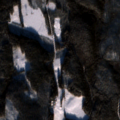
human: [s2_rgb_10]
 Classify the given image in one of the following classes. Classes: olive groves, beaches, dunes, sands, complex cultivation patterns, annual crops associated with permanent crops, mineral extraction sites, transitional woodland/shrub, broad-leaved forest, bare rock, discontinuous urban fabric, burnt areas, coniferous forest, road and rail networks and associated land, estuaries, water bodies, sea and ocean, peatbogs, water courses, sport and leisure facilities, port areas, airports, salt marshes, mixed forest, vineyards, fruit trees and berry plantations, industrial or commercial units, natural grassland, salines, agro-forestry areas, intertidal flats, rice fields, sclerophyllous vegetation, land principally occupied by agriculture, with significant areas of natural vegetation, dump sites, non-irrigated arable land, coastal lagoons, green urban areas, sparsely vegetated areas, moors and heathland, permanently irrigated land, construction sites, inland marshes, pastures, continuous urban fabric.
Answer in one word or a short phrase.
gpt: coniferous forest, mixed forest